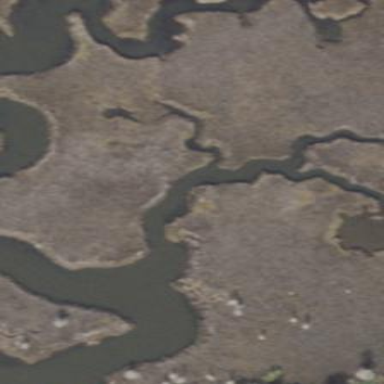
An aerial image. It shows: Saltmarsh wetland area.